Field crop: maize
Growth stage: 2
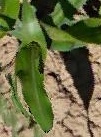
Species: maize